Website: macys
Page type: delivery-shipping
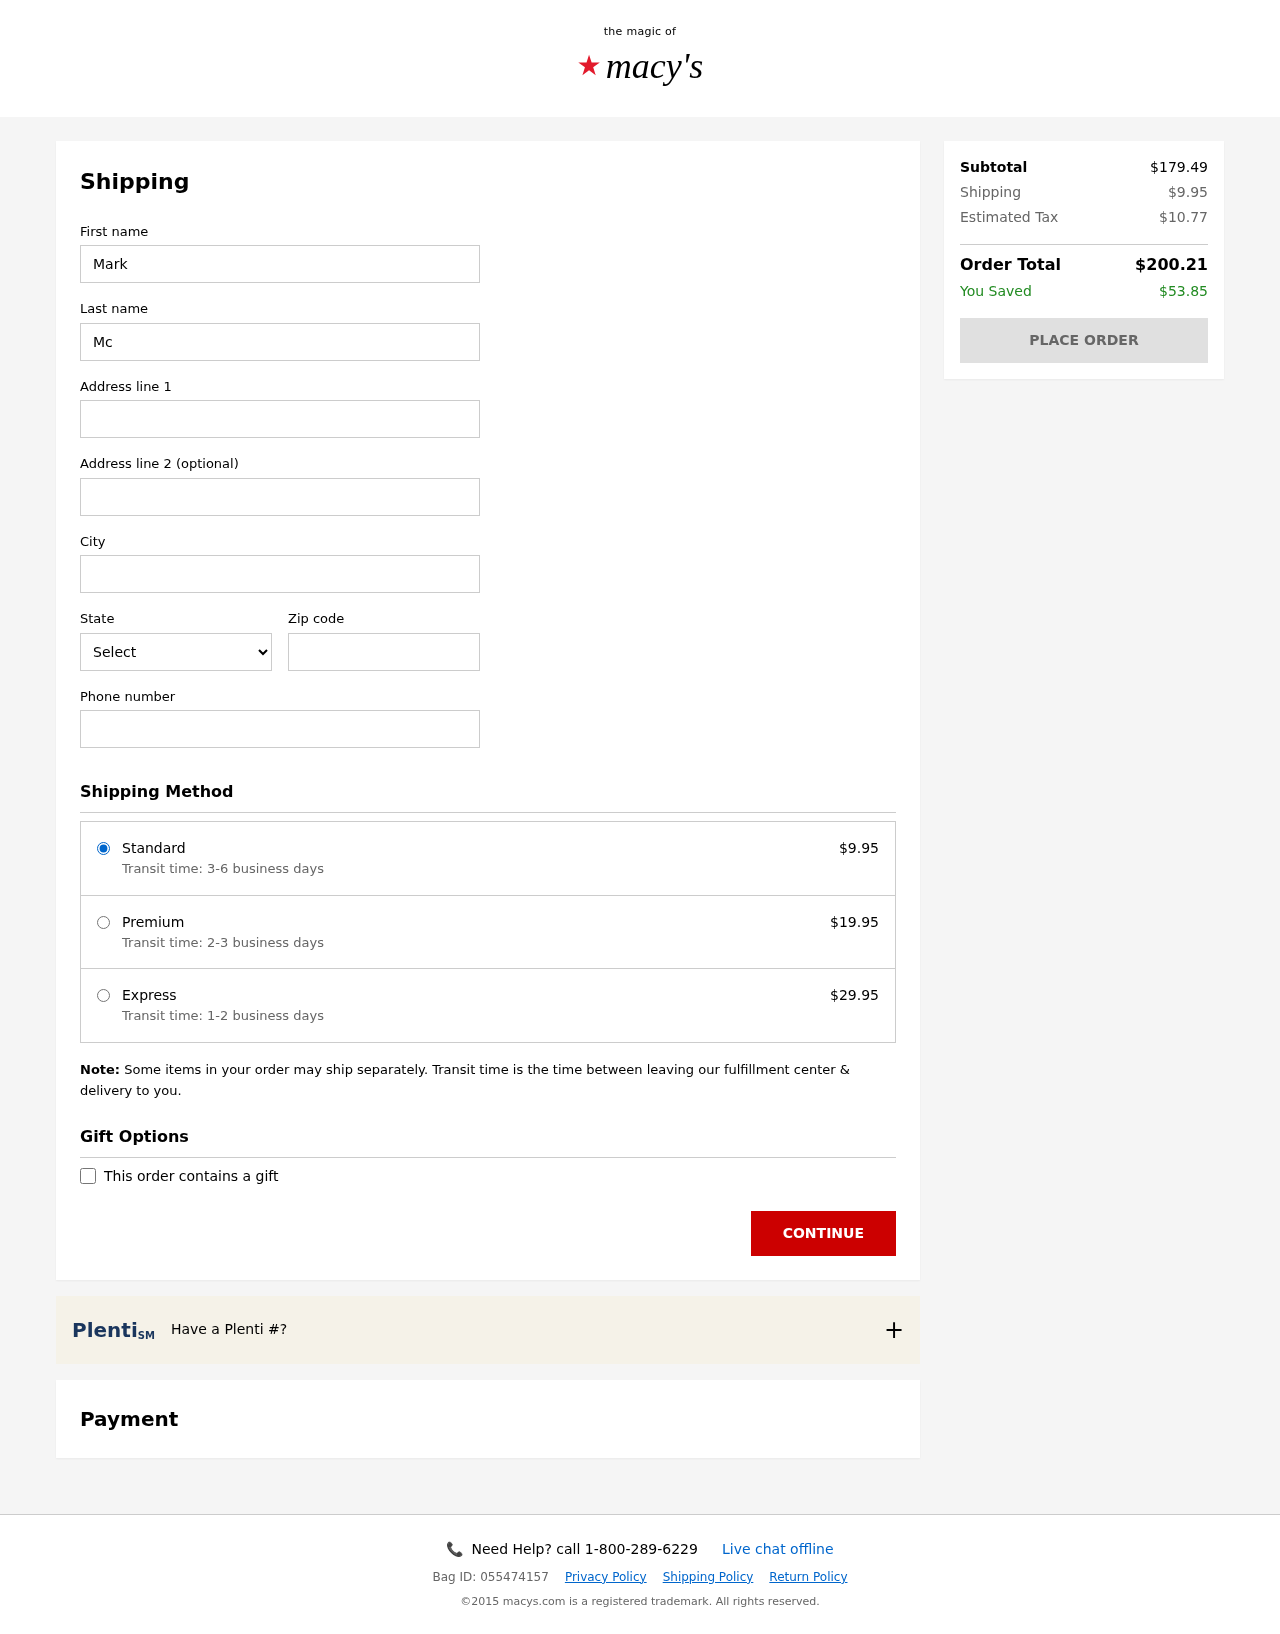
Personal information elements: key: PII_CITY
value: East Eric
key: PII_FIRSTNAME
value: Mark
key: PII_LASTNAME
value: Mccormick
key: PII_PHONE
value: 6572775342
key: PII_POSTCODE
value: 30233
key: PII_STATE_ABBR
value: AL
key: PII_STREET
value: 2349 Craig Via Suite 667
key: PII_STREET2
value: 1228 Estrada Pine Suite 368
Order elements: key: ORDER_SHIPPING_COST
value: $9.95
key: ORDER_SHIPPING_PREMIUM
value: $19.95
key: ORDER_SHIPPING_EXPRESS
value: $29.95
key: ORDER_SUBTOTAL
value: $179.49
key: ORDER_TAX
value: $10.77
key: ORDER_TOTAL
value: $200.21
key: ORDER_SAVINGS
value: $53.85